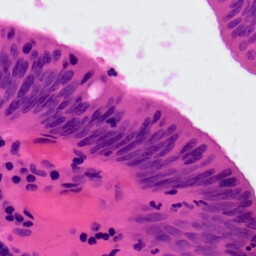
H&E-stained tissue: Colon